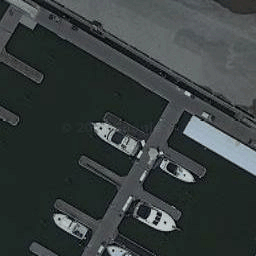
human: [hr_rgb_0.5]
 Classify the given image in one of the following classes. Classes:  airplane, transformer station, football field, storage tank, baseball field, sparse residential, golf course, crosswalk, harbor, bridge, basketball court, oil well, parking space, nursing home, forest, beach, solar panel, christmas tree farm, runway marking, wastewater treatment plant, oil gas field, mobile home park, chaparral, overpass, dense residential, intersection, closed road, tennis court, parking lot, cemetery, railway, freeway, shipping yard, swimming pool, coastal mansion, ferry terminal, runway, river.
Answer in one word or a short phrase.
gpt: harbor